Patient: sex M, age 57
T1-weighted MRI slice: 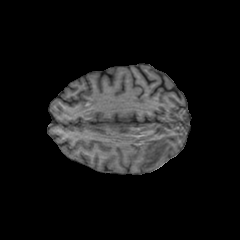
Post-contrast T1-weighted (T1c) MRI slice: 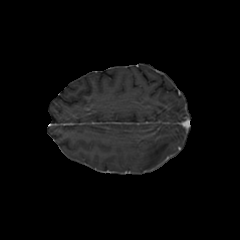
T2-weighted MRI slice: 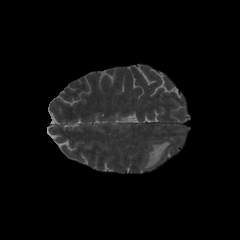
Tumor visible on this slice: yes
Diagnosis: Glioblastoma, IDH-wildtype
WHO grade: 4